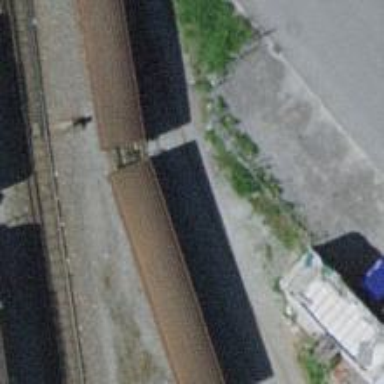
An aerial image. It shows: Single-track railway spur.